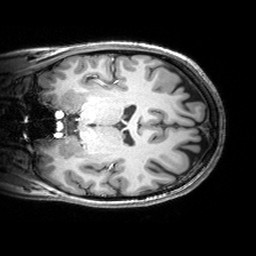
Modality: T1w
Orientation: coronal
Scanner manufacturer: siemens
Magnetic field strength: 3 T
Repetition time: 2.53 s
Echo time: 0.00299 s